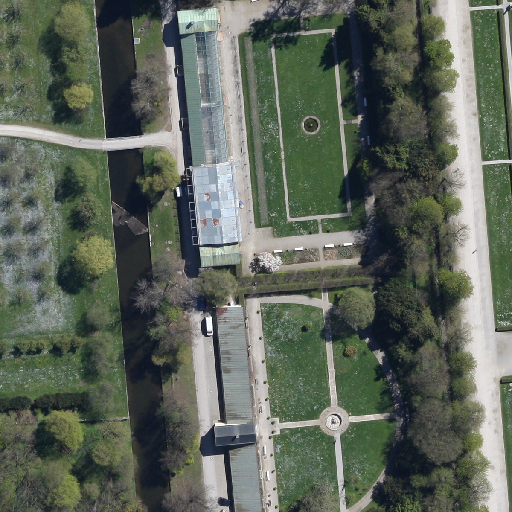
Referring expression: light-duty vehicle in the parking area